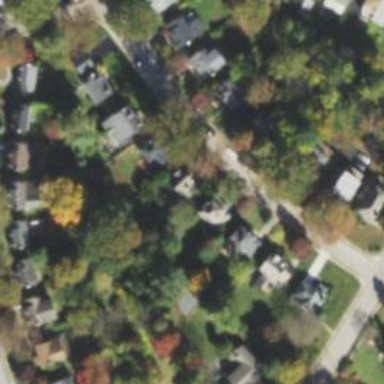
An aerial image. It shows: Residential road.